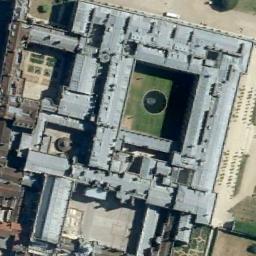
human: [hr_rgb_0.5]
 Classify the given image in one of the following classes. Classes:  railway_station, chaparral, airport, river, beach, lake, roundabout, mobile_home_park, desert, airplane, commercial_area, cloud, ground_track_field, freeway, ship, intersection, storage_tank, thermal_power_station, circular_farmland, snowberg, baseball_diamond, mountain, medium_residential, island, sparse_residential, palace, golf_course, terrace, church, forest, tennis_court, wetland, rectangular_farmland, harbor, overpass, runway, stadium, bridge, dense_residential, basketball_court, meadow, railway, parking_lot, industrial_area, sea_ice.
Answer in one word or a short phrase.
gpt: palace